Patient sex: M
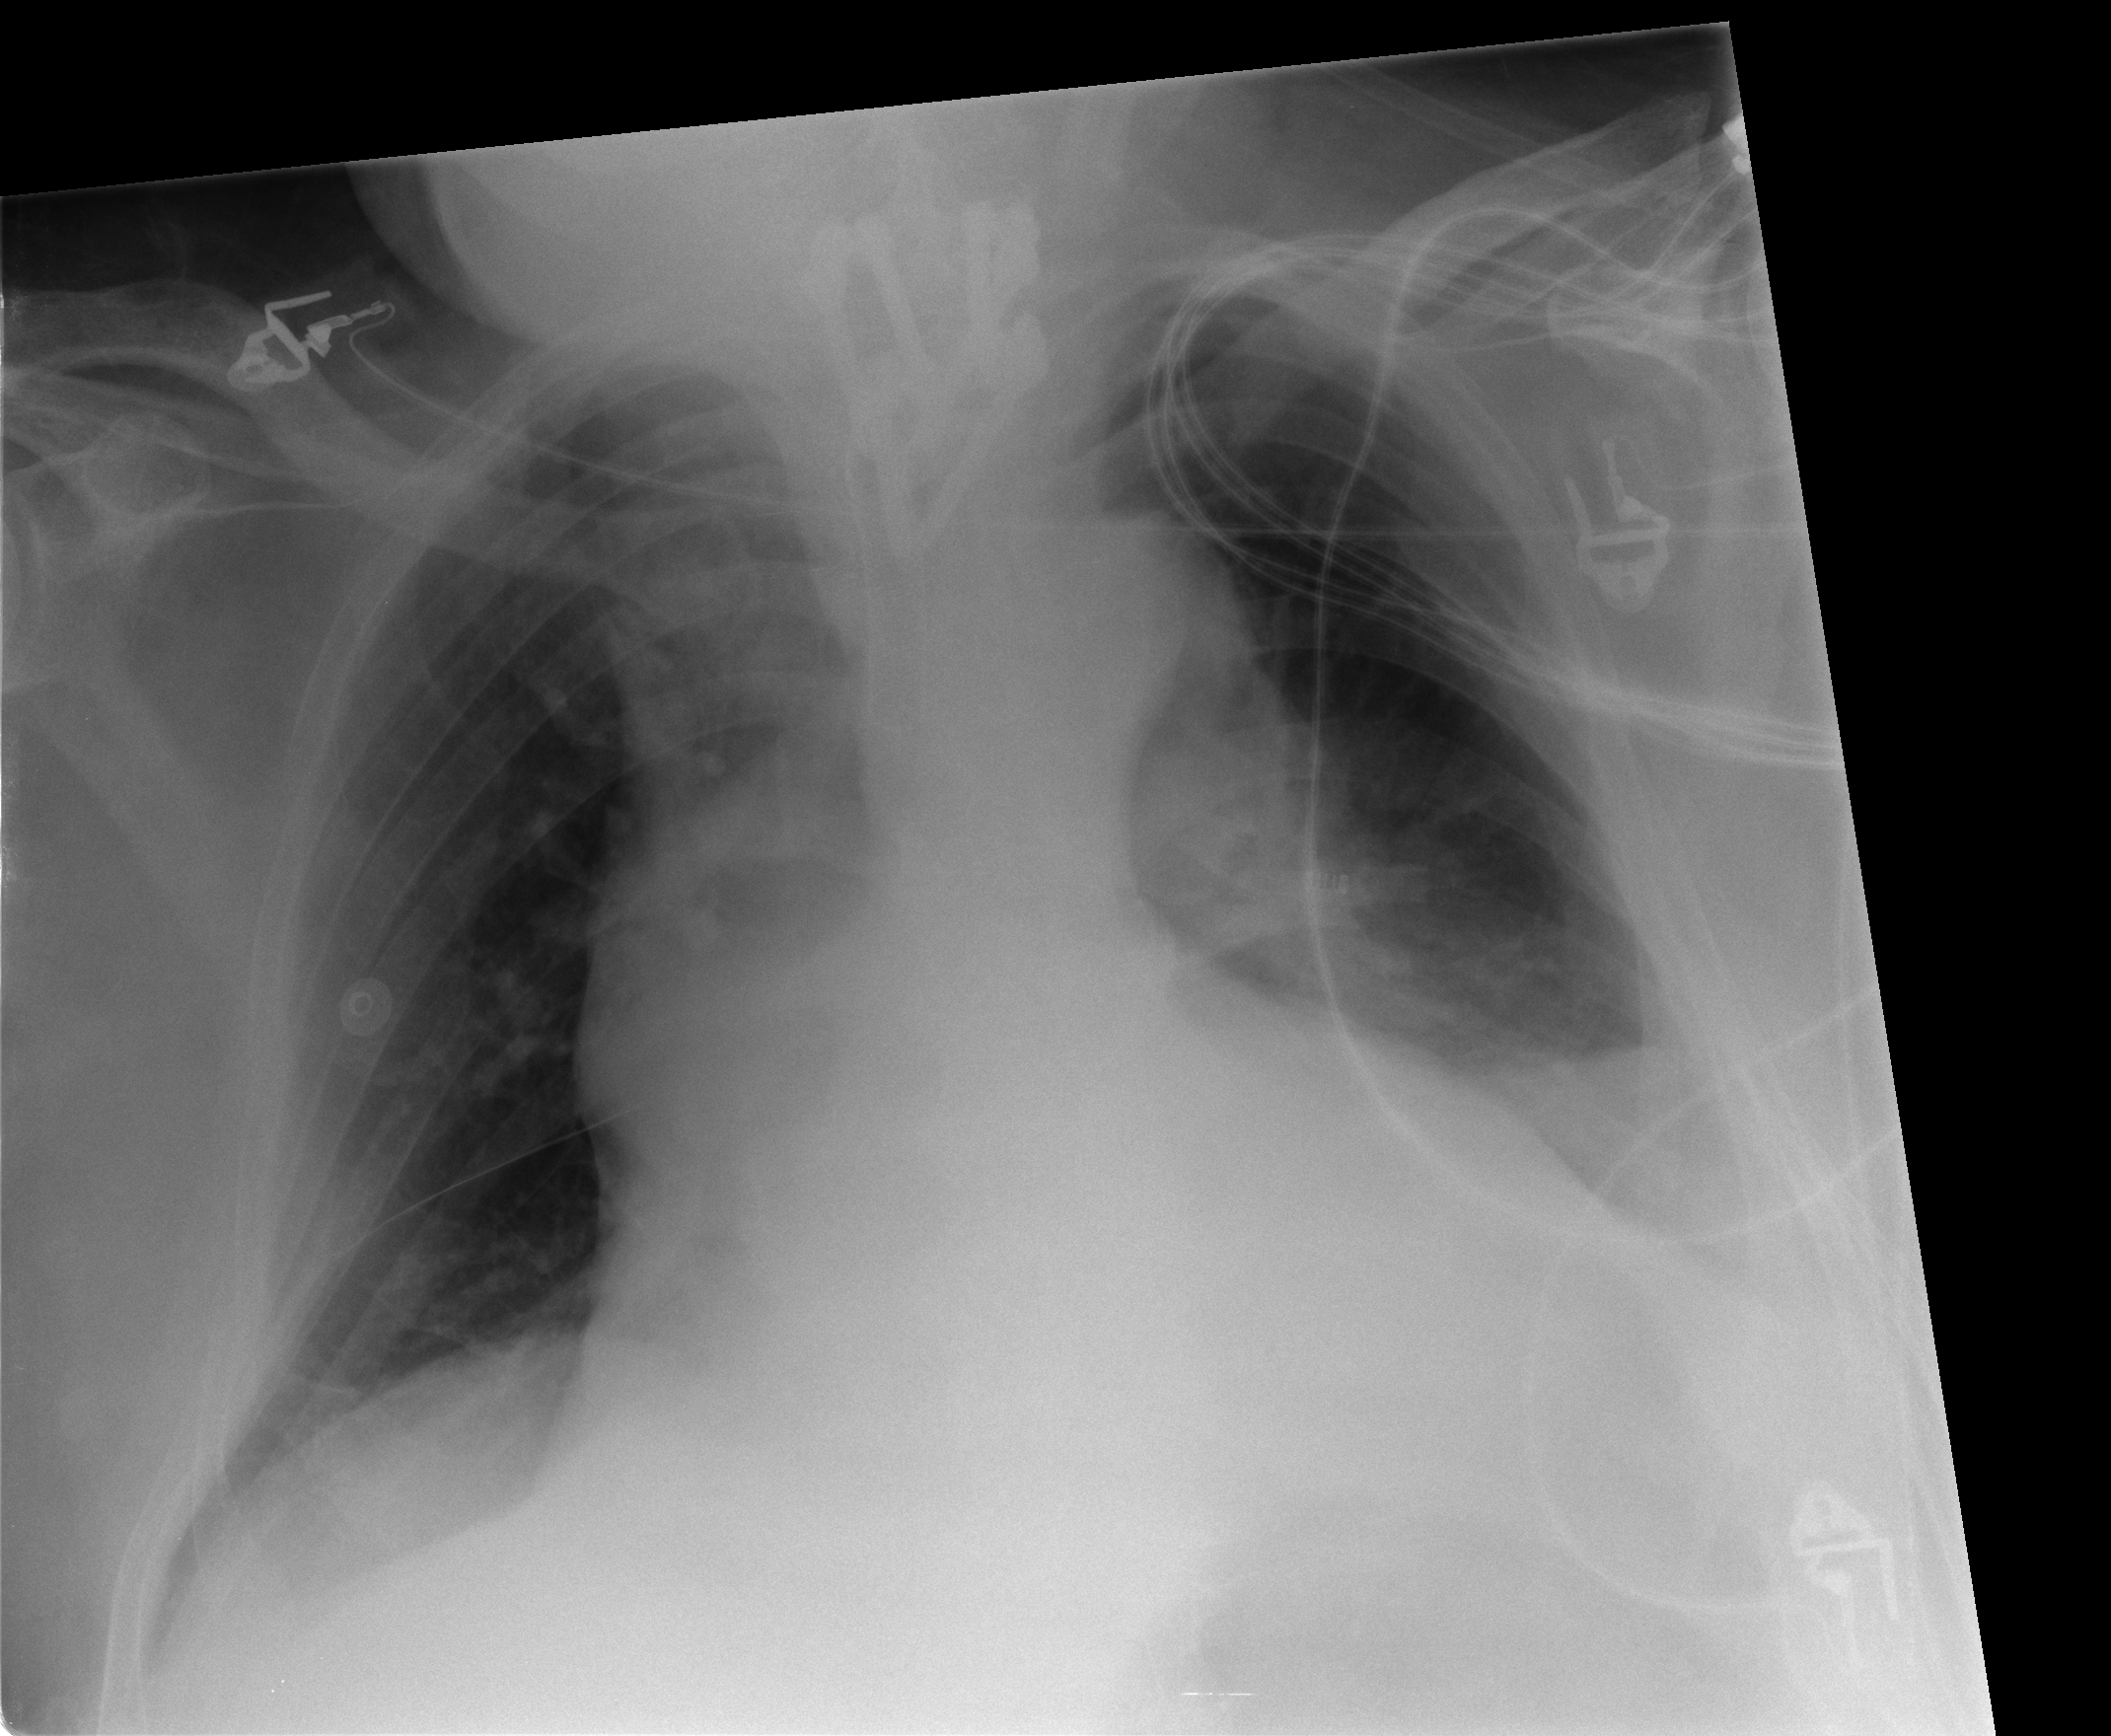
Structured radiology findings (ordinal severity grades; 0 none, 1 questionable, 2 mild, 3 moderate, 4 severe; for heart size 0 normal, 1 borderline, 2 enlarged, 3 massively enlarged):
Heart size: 2
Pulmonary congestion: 2
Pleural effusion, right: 0
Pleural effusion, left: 2
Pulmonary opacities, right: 0
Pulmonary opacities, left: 0
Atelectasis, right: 1
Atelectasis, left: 1